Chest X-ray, PA view. Patient: 56 years old, sex F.
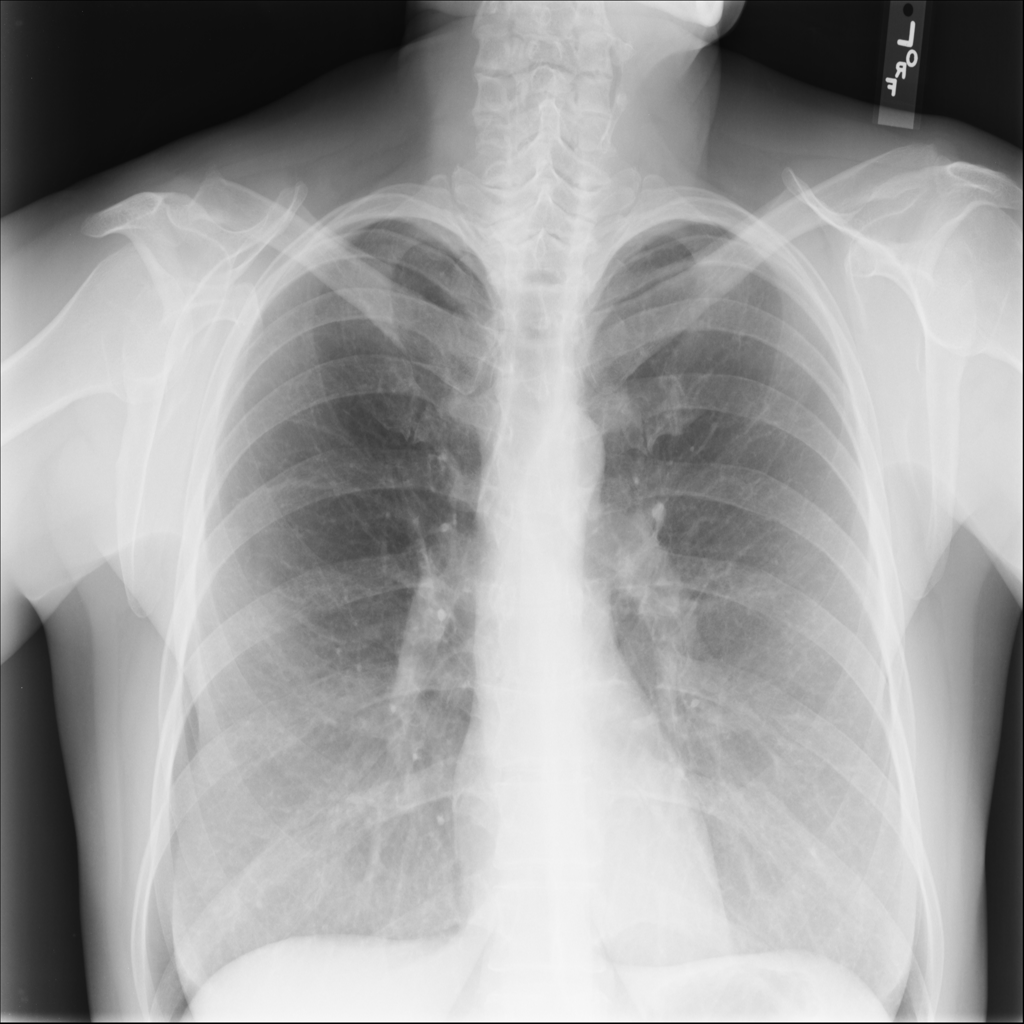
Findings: No Finding